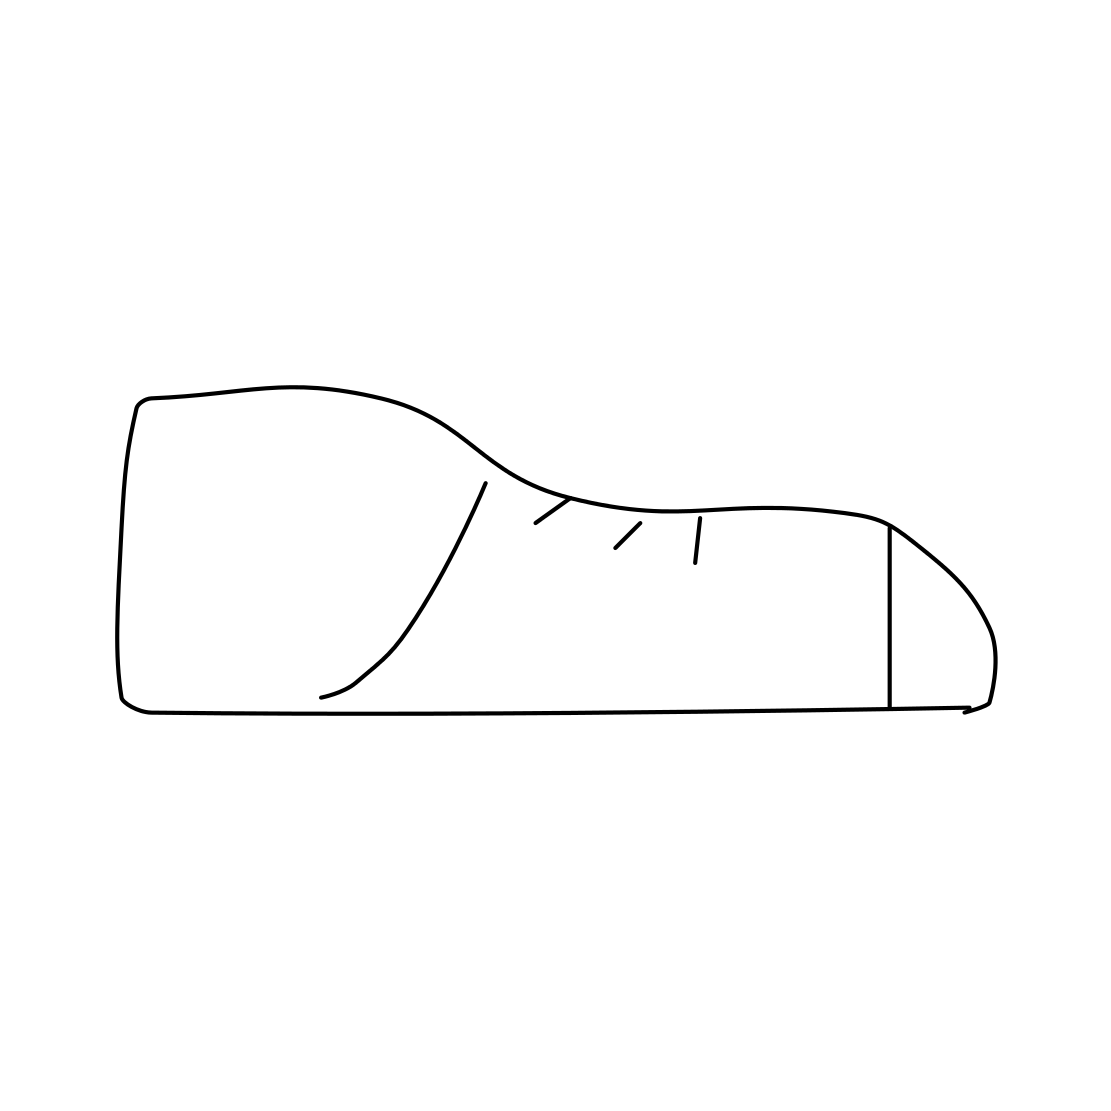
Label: shoe